Question: I'm implementing drag & drop for a customView; this customView is a subclass of NSView and include some elements.
When I start drag operation on it, the dragImage it's just an rectangular gray box of the same size of the customView.
This is the code I wrote:
'''
-(void) mouseDragged:(NSEvent *)theEvent
{
NSPoint downWinLocation = [mouseDownEvent locationInWindow];
NSPoint dragWinLocation = [theEvent locationInWindow];
float distance = hypotf(downWinLocation.x - dragWinLocation.x, downWinLocation.y - downWinLocation.x);
if (distance < 3) {
return;
}
NSImage *viewImage = [self getSnapshotOfView];
NSSize viewImageSize = [viewImage size];
//Get Location of mouseDown event
NSPoint p = [self convertPoint:downWinLocation fromView:nil];
//Drag from the center of image
p.x = p.x - viewImageSize.width / 2;
p.y = p.y - viewImageSize.height / 2;
//Write on PasteBoard
NSPasteboard *pb = [NSPasteboard pasteboardWithName:NSDragPboard];
[pb declareTypes:[NSArray arrayWithObject:NSFilenamesPboardType]
owner:nil];
//Assume fileList is list of files been readed
NSArray *fileList = [NSArray arrayWithObjects:@"/tmp/ciao.txt", @"/tmp/ciao2.txt", nil];
[pb setPropertyList:fileList forType:NSFilenamesPboardType];
[self dragImage:viewImage at:p offset:NSMakeSize(0, 0) event:mouseDownEvent pasteboard:pb source:self slideBack:YES];
}
'''
And this is the function I use to create the snapshot:
'''
- (NSImage *) getSnapshotOfView
{
NSRect rect = [self bounds] ;
NSImage *image = [[[NSImage alloc] initWithSize: rect.size] autorelease];
NSRect imageBounds;
imageBounds.origin = NSZeroPoint;
imageBounds.size = rect.size;
[self lockFocus];
NSBitmapImageRep *rep = [[NSBitmapImageRep alloc] initWithFocusedViewRect:imageBounds];
[self unlockFocus];
[image addRepresentation:rep];
[rep release];
return image;
}
'''
This is an image of a drag operation on my customView (the one with the icon and the label "drag me")

Why my dragImage it's just a gray box?
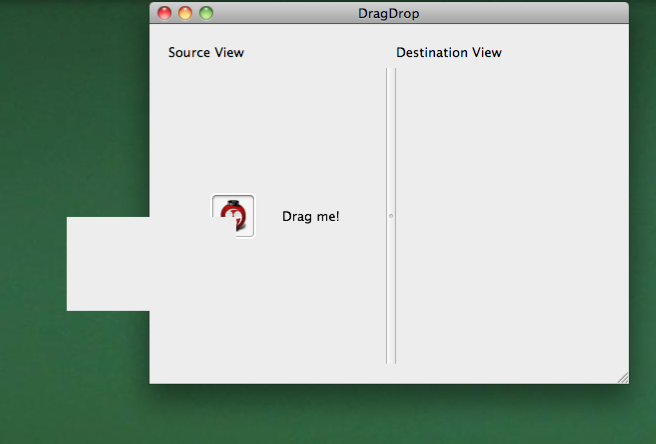
Answer: From the screenshot of IB in your comment, it looks like your view is layer backed. Layer backed views draw to their own graphics area that is separate from the normal window backing store.
This code:
'''
[self lockFocus];
NSBitmapImageRep *rep = [[NSBitmapImageRep alloc] initWithFocusedViewRect:imageBounds];
[self unlockFocus];
'''
Effectively reads pixels from the window backing store. Since your view is layer backed, its content is not picked up.
Try this without a layer backed view.